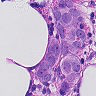
Metastatic tissue present: yes